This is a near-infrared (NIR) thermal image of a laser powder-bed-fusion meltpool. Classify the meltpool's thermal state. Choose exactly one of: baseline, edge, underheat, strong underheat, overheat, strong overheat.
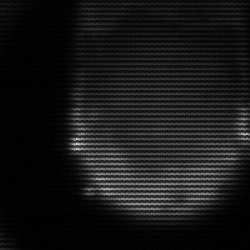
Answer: edge